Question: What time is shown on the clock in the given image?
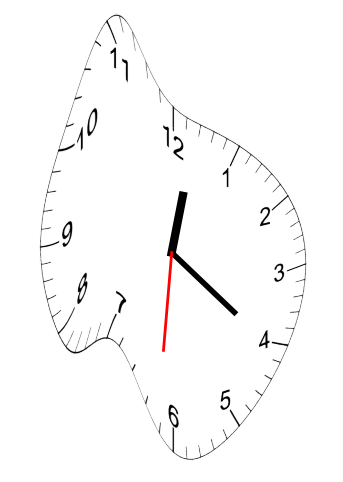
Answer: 12:20:31